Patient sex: M
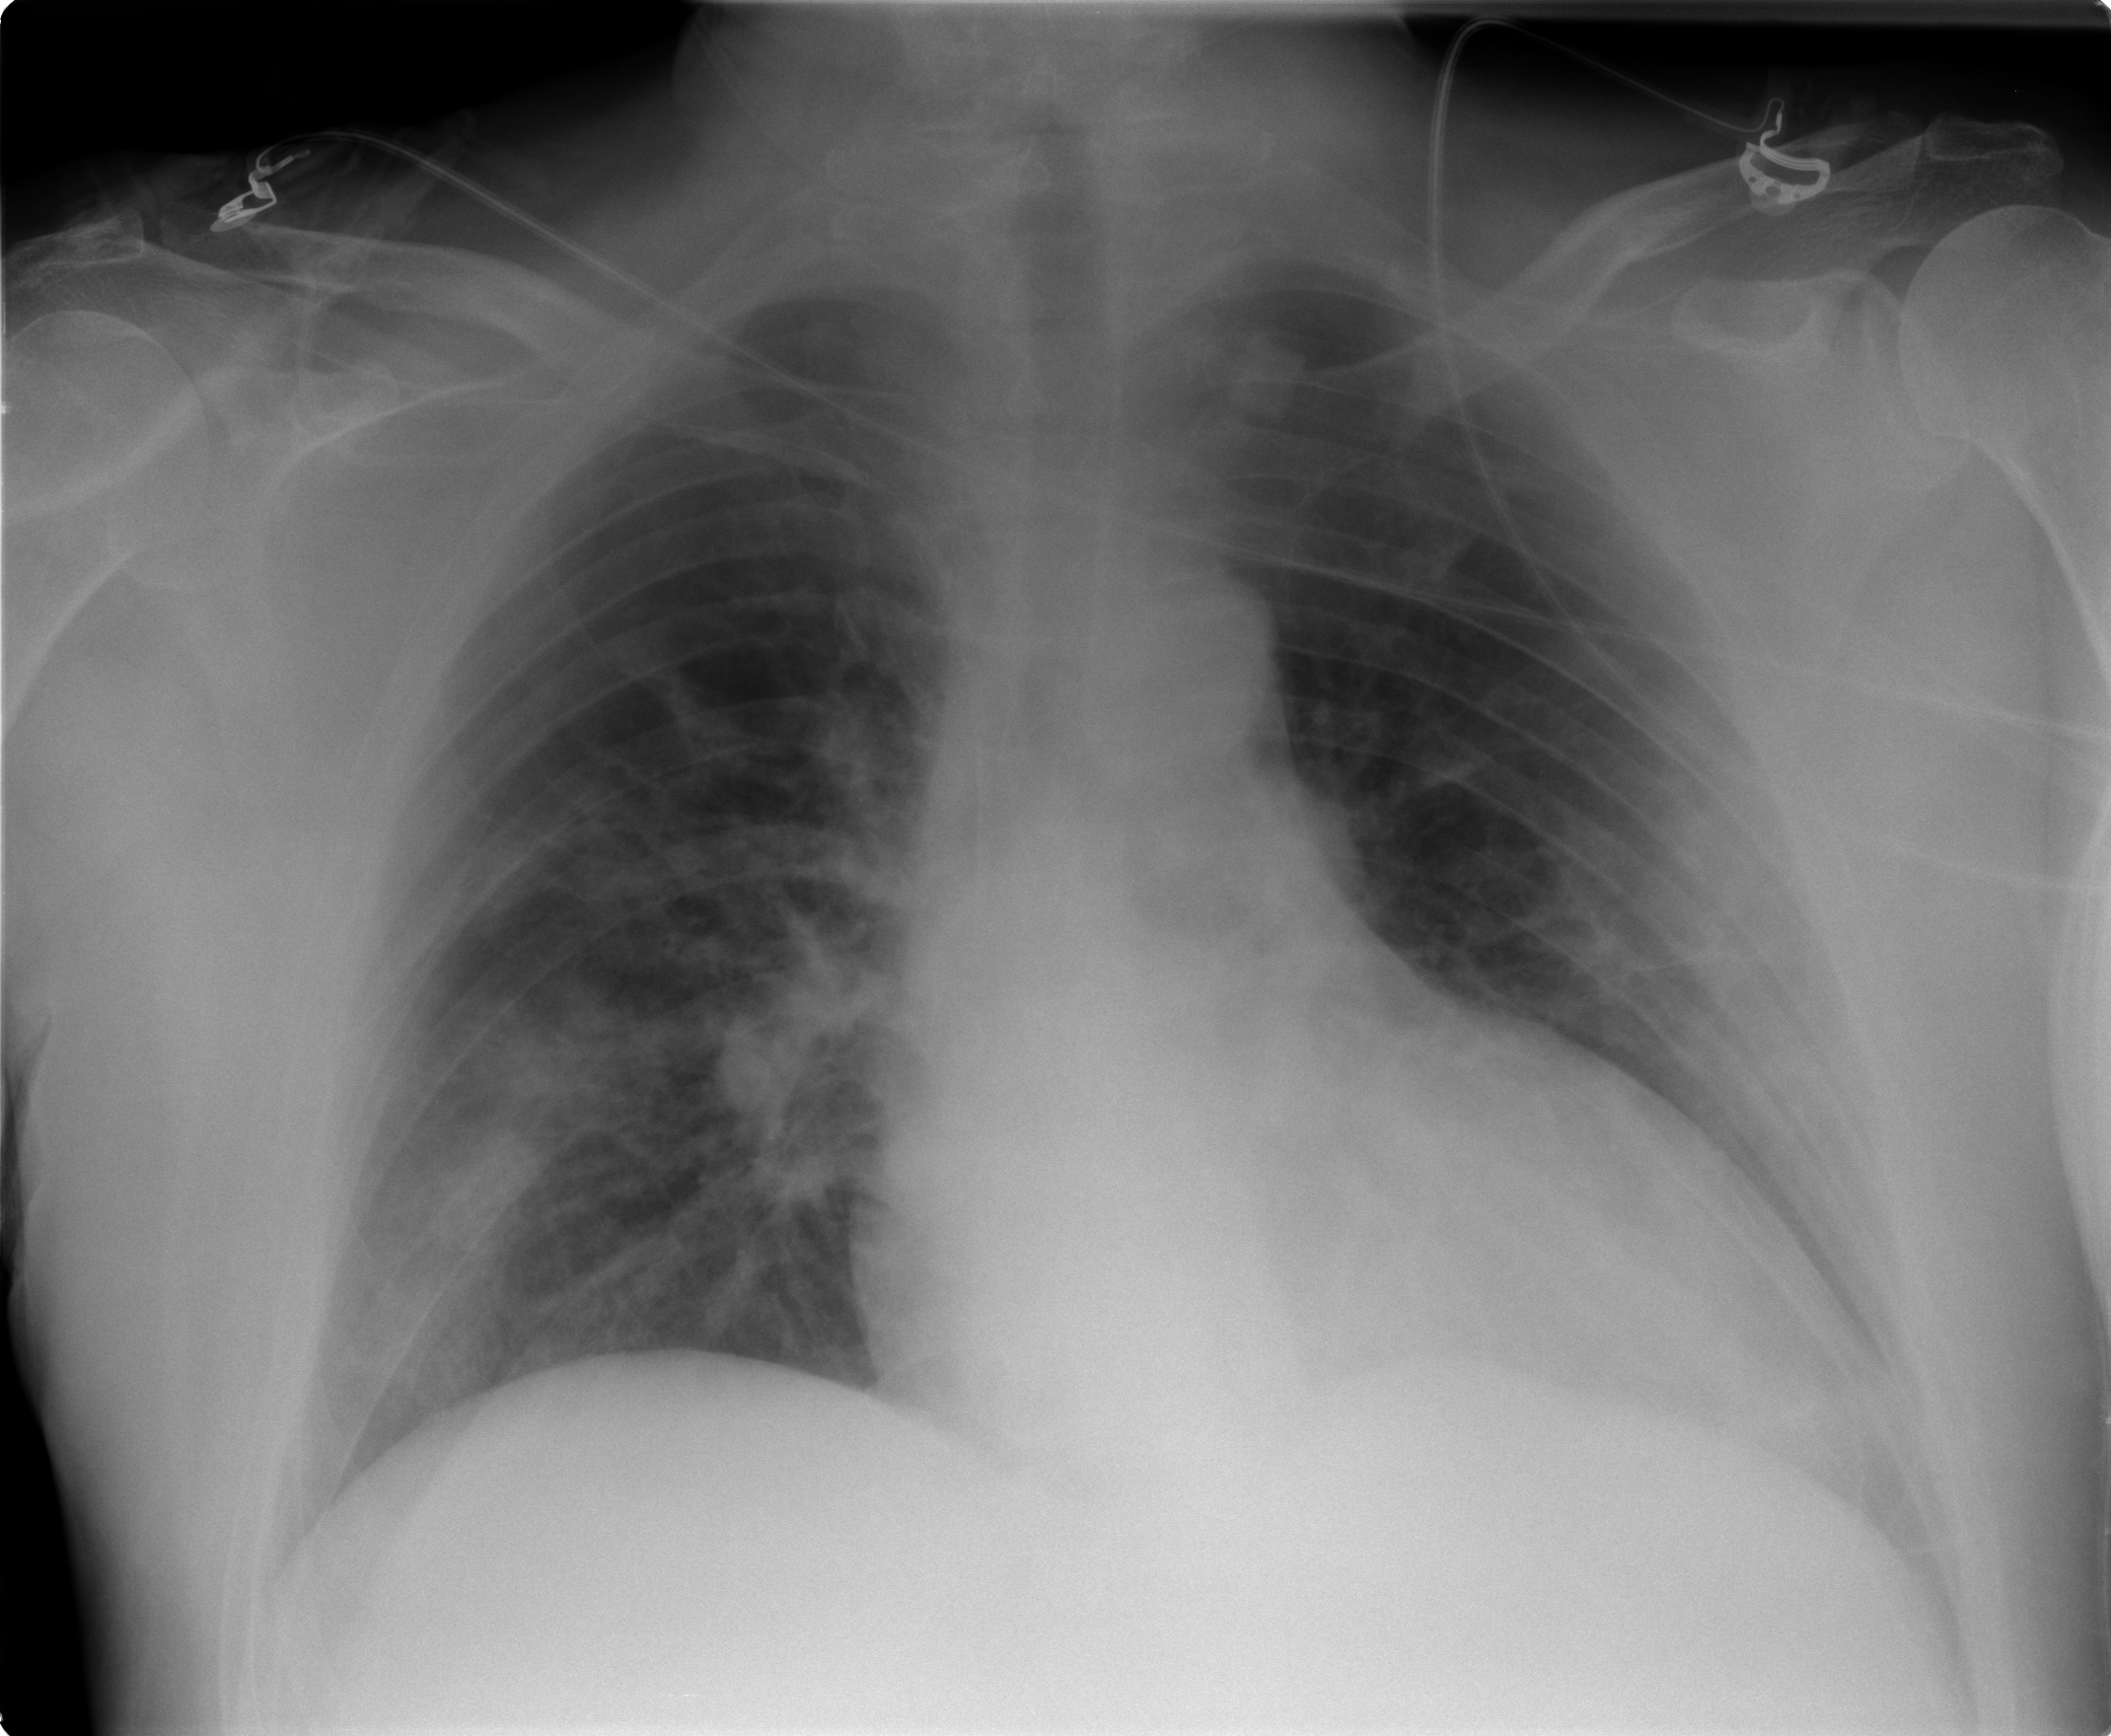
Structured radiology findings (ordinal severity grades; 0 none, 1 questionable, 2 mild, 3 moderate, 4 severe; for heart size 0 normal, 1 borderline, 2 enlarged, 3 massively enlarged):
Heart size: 2
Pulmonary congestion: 2
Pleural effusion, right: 1
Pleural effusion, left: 1
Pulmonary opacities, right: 2
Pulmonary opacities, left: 2
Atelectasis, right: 2
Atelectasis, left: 2